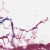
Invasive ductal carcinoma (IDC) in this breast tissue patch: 0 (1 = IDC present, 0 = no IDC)